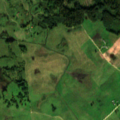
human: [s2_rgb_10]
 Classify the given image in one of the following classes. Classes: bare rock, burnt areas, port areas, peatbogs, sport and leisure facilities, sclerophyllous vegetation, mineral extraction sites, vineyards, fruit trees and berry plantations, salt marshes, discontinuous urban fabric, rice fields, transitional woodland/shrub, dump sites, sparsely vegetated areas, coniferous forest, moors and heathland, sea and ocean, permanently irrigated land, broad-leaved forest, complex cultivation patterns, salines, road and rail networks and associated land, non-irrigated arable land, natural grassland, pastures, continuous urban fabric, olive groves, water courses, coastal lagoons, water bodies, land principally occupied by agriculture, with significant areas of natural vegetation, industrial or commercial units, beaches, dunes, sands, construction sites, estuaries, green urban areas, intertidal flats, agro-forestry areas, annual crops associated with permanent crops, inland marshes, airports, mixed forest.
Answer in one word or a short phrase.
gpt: non-irrigated arable land, pastures, land principally occupied by agriculture, with significant areas of natural vegetation, coniferous forest, transitional woodland/shrub